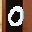
Label: 0